Question: I have the following thing named 'offer'
Image here:

I want to get the value of 'assetid' in 'items_to_give'.
I can get the value of 'steamid_other' by 'offer.steamid_other'.
However, 'offer.items_to_give.assedid' comes as undefined.
How can I access that? (get it's value)
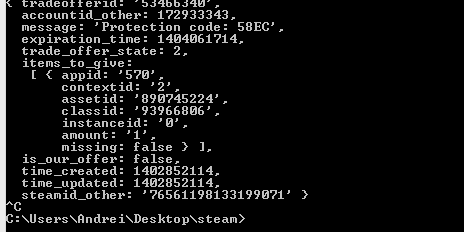
Answer: items_to_give is an array you should try this
'''
offer.items_to_give[0].assetid
'''